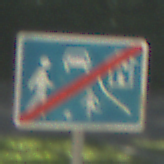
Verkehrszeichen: EndeVerkehrsberuhigterBereich
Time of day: Midday
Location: Outdoor (RoadRail)
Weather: Clear
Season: NotSpecified
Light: Natural